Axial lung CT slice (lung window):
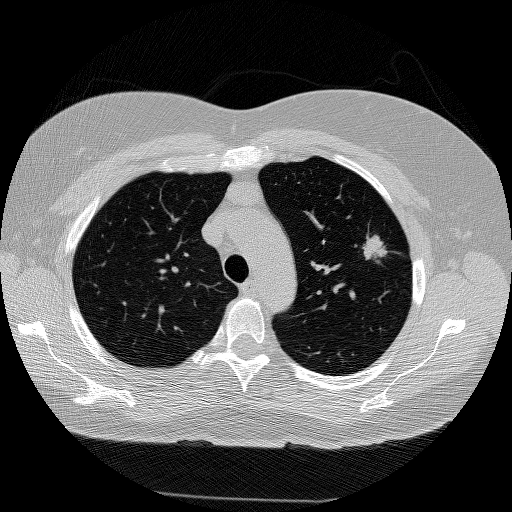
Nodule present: yes
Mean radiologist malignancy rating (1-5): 5